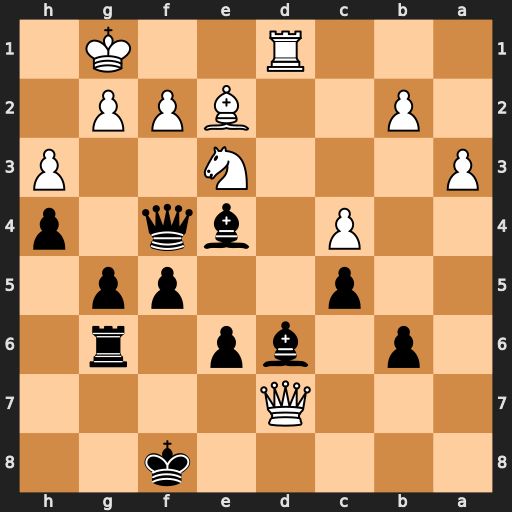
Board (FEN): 5k2/3Q4/1p1bp1r1/2p2pp1/2P1bq1p/P3N2P/1P2BPP1/3R2K1
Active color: b
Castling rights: -
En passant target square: -
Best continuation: Qh2+ Kf1 Qh1#